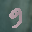
Label: 9